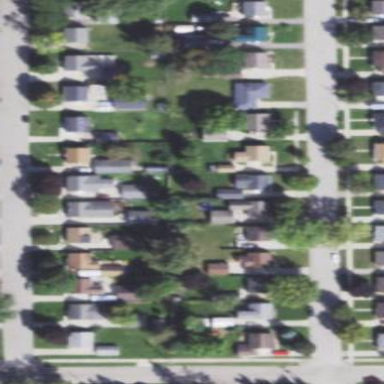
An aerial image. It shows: Residential area consisting of single-family homes.